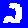
Digit: 2